Field crop: maize
Growth stage: 2
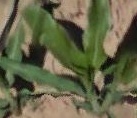
Species: maize